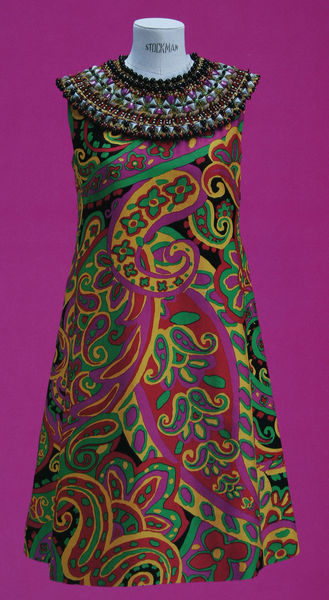
Titel: Kleid
Künstler: Yves Saint Laurent
Standort: Kyoto (Japan)
Institution: Kyoto Costume Institute
Schlagwörter: blätter, gelb, grün, ocker, blume, blumen, bunt, kleid, schwarz, rot, mode, muster, ornament, falten, kragen, gold, blatt, perlen, rosa, rund, farbig, sommer, formen, lila, violett, floral, ornamente, halsschmuck, abendkleid, foto, gemustert, pink, blumenmuster, puppe, sommerkleid, ornamental, chinesisch, china, kopflos, paisley, rundausschnitt, ärmellos, schaufensterpuppe, rundkragen, etuikleid, fallend, cocktailkleid, glasperlen, perlenkragen, stickkragen